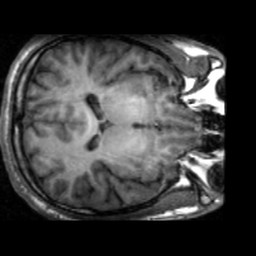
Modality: T1w
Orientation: axial
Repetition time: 0.008948 s
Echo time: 0.001784 s